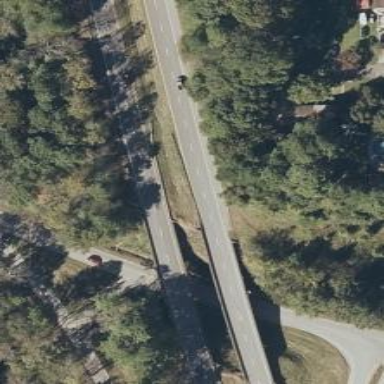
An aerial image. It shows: Primary dual carriageway bridge with asphalt surface.